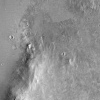
Atmospheric dust classification: not_dusty